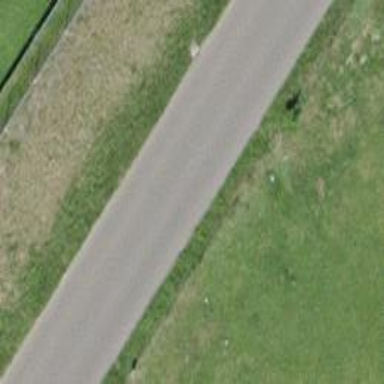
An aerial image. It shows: Unclassified road.